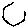
Label: hexagon